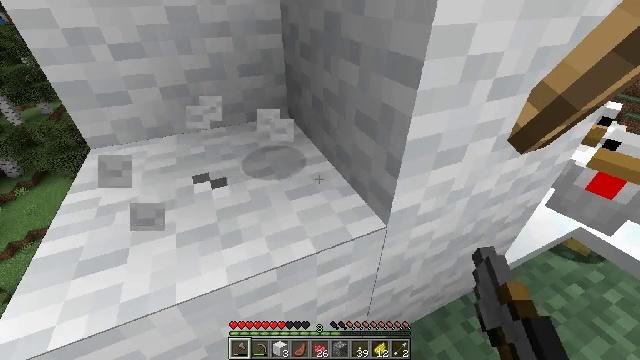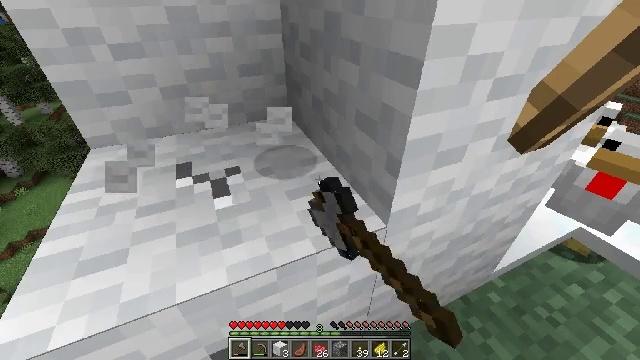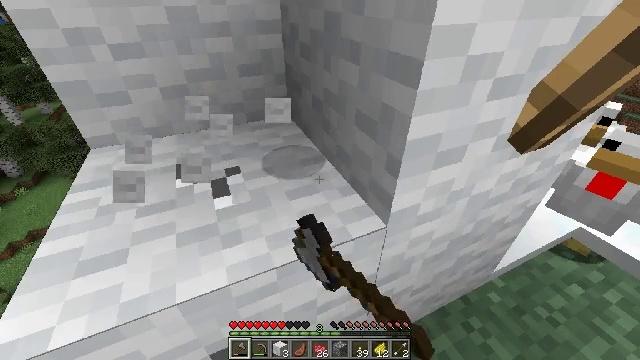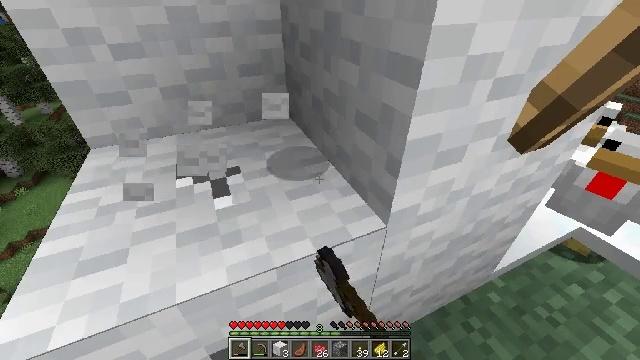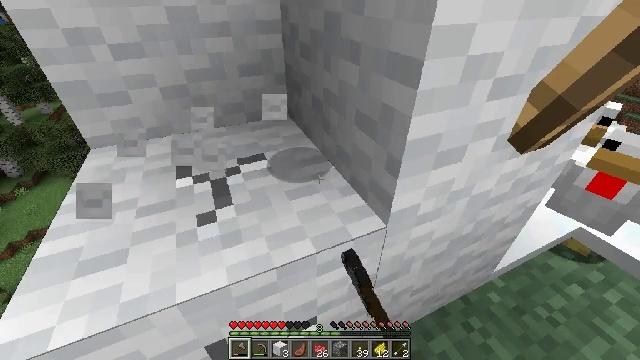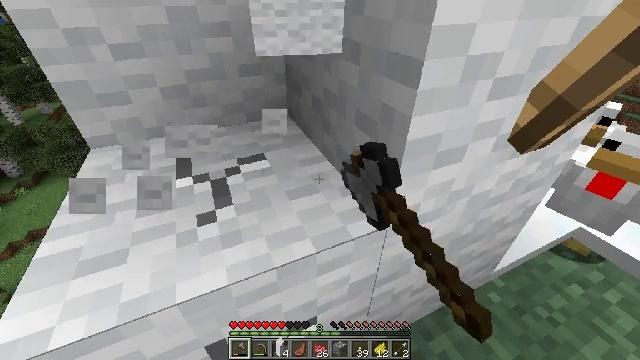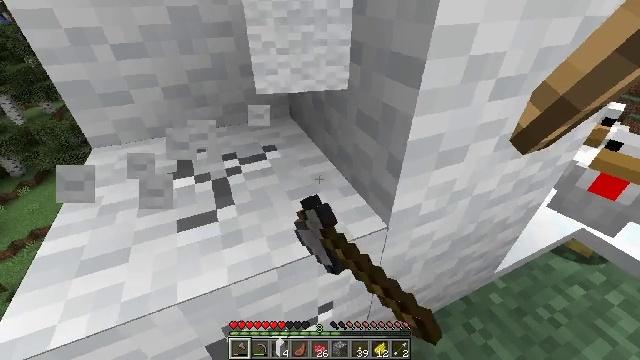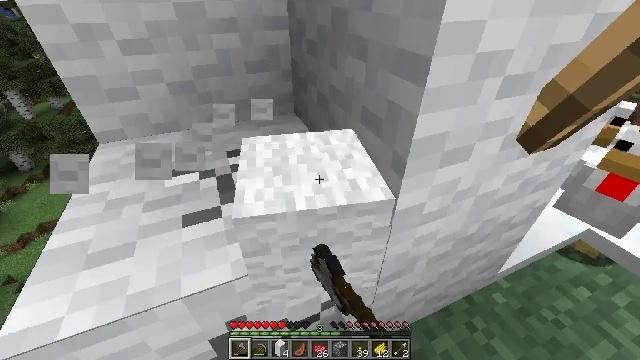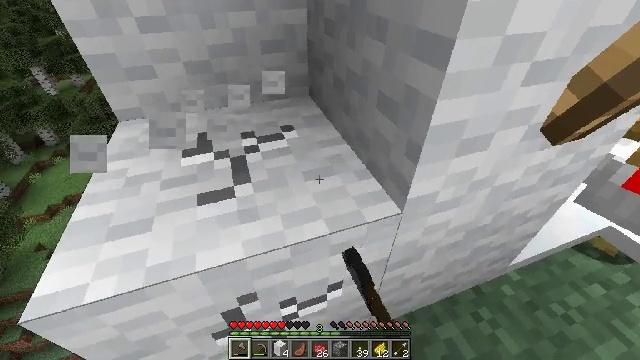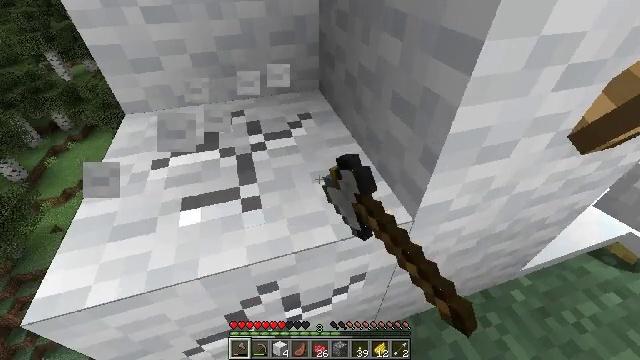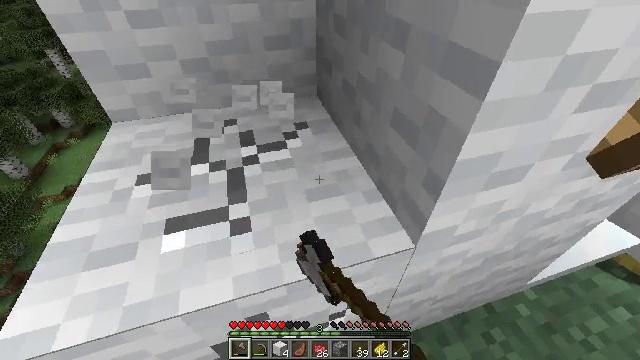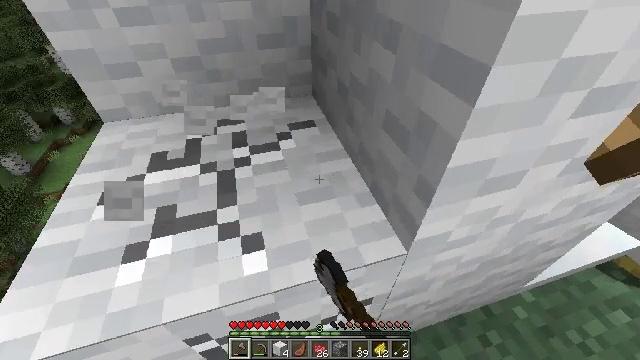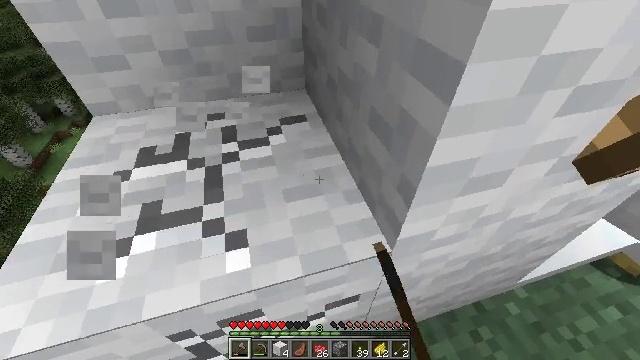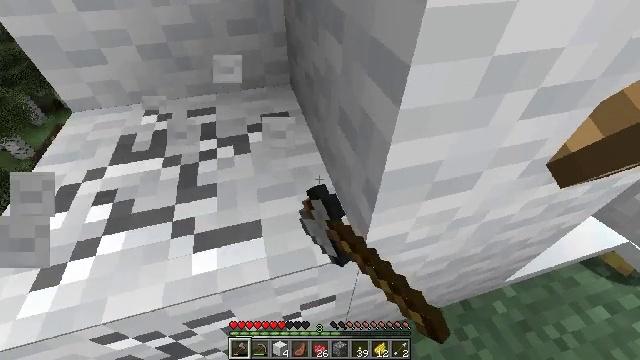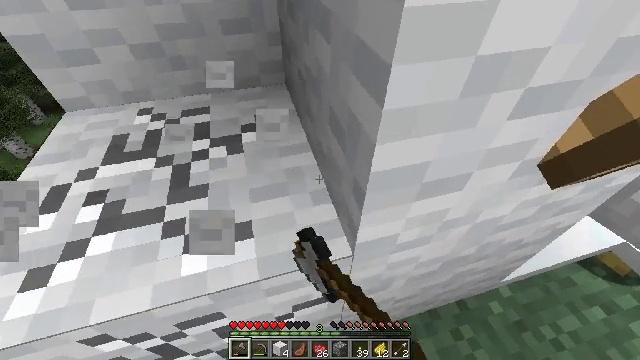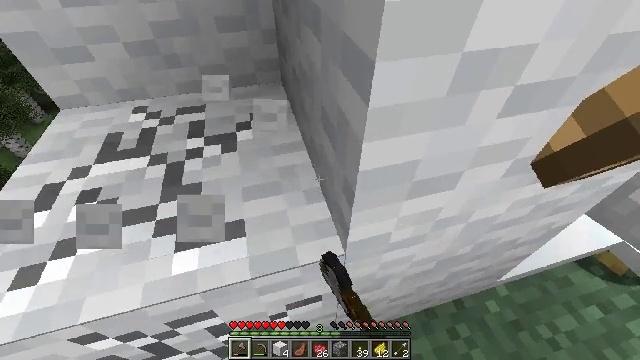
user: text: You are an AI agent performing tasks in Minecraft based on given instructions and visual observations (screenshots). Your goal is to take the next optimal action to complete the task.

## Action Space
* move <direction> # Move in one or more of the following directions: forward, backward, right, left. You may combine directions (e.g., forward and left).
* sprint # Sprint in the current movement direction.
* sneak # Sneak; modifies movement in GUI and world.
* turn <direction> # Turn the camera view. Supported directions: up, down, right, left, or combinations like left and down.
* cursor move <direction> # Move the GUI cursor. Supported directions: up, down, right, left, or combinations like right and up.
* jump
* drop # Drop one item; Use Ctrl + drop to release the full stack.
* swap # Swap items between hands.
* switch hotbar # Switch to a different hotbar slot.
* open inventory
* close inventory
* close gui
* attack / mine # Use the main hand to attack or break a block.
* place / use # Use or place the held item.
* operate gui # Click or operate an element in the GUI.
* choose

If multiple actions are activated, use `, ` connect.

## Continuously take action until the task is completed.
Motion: motion action
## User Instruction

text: Retrieve white wool from a structure.
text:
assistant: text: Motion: attack / mine
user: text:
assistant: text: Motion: attack / mine
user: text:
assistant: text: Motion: attack / mine
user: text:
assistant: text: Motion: attack / mine
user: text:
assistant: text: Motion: attack / mine
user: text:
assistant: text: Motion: attack / mine
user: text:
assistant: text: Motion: turn left, attack / mine
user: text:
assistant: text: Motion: turn left and down, attack / mine
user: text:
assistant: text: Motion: move forward, turn left and down, attack / mine
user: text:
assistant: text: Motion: move forward, attack / mine
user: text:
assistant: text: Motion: move forward, attack / mine
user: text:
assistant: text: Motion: move forward, turn down, attack / mine
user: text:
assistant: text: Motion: move forward, turn down, attack / mine
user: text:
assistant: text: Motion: attack / mine
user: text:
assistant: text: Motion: attack / mine
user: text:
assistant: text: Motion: attack / mine
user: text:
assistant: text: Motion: attack / mine
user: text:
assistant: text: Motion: attack / mine
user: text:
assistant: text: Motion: turn left, attack / mine
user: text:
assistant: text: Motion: turn left, attack / mine
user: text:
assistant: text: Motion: turn left, attack / mine
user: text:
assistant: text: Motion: attack / mine
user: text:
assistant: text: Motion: attack / mine
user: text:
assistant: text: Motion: move forward and move left, attack / mine
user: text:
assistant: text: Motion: move forward and move left, attack / mine
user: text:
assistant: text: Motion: move forward and move left, attack / mine
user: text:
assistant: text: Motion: move forward and move left, attack / mine
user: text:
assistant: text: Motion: move forward, attack / mine
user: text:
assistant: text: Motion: attack / mine
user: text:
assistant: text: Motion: turn right and down, attack / mine